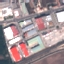
Label: Industrial